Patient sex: F
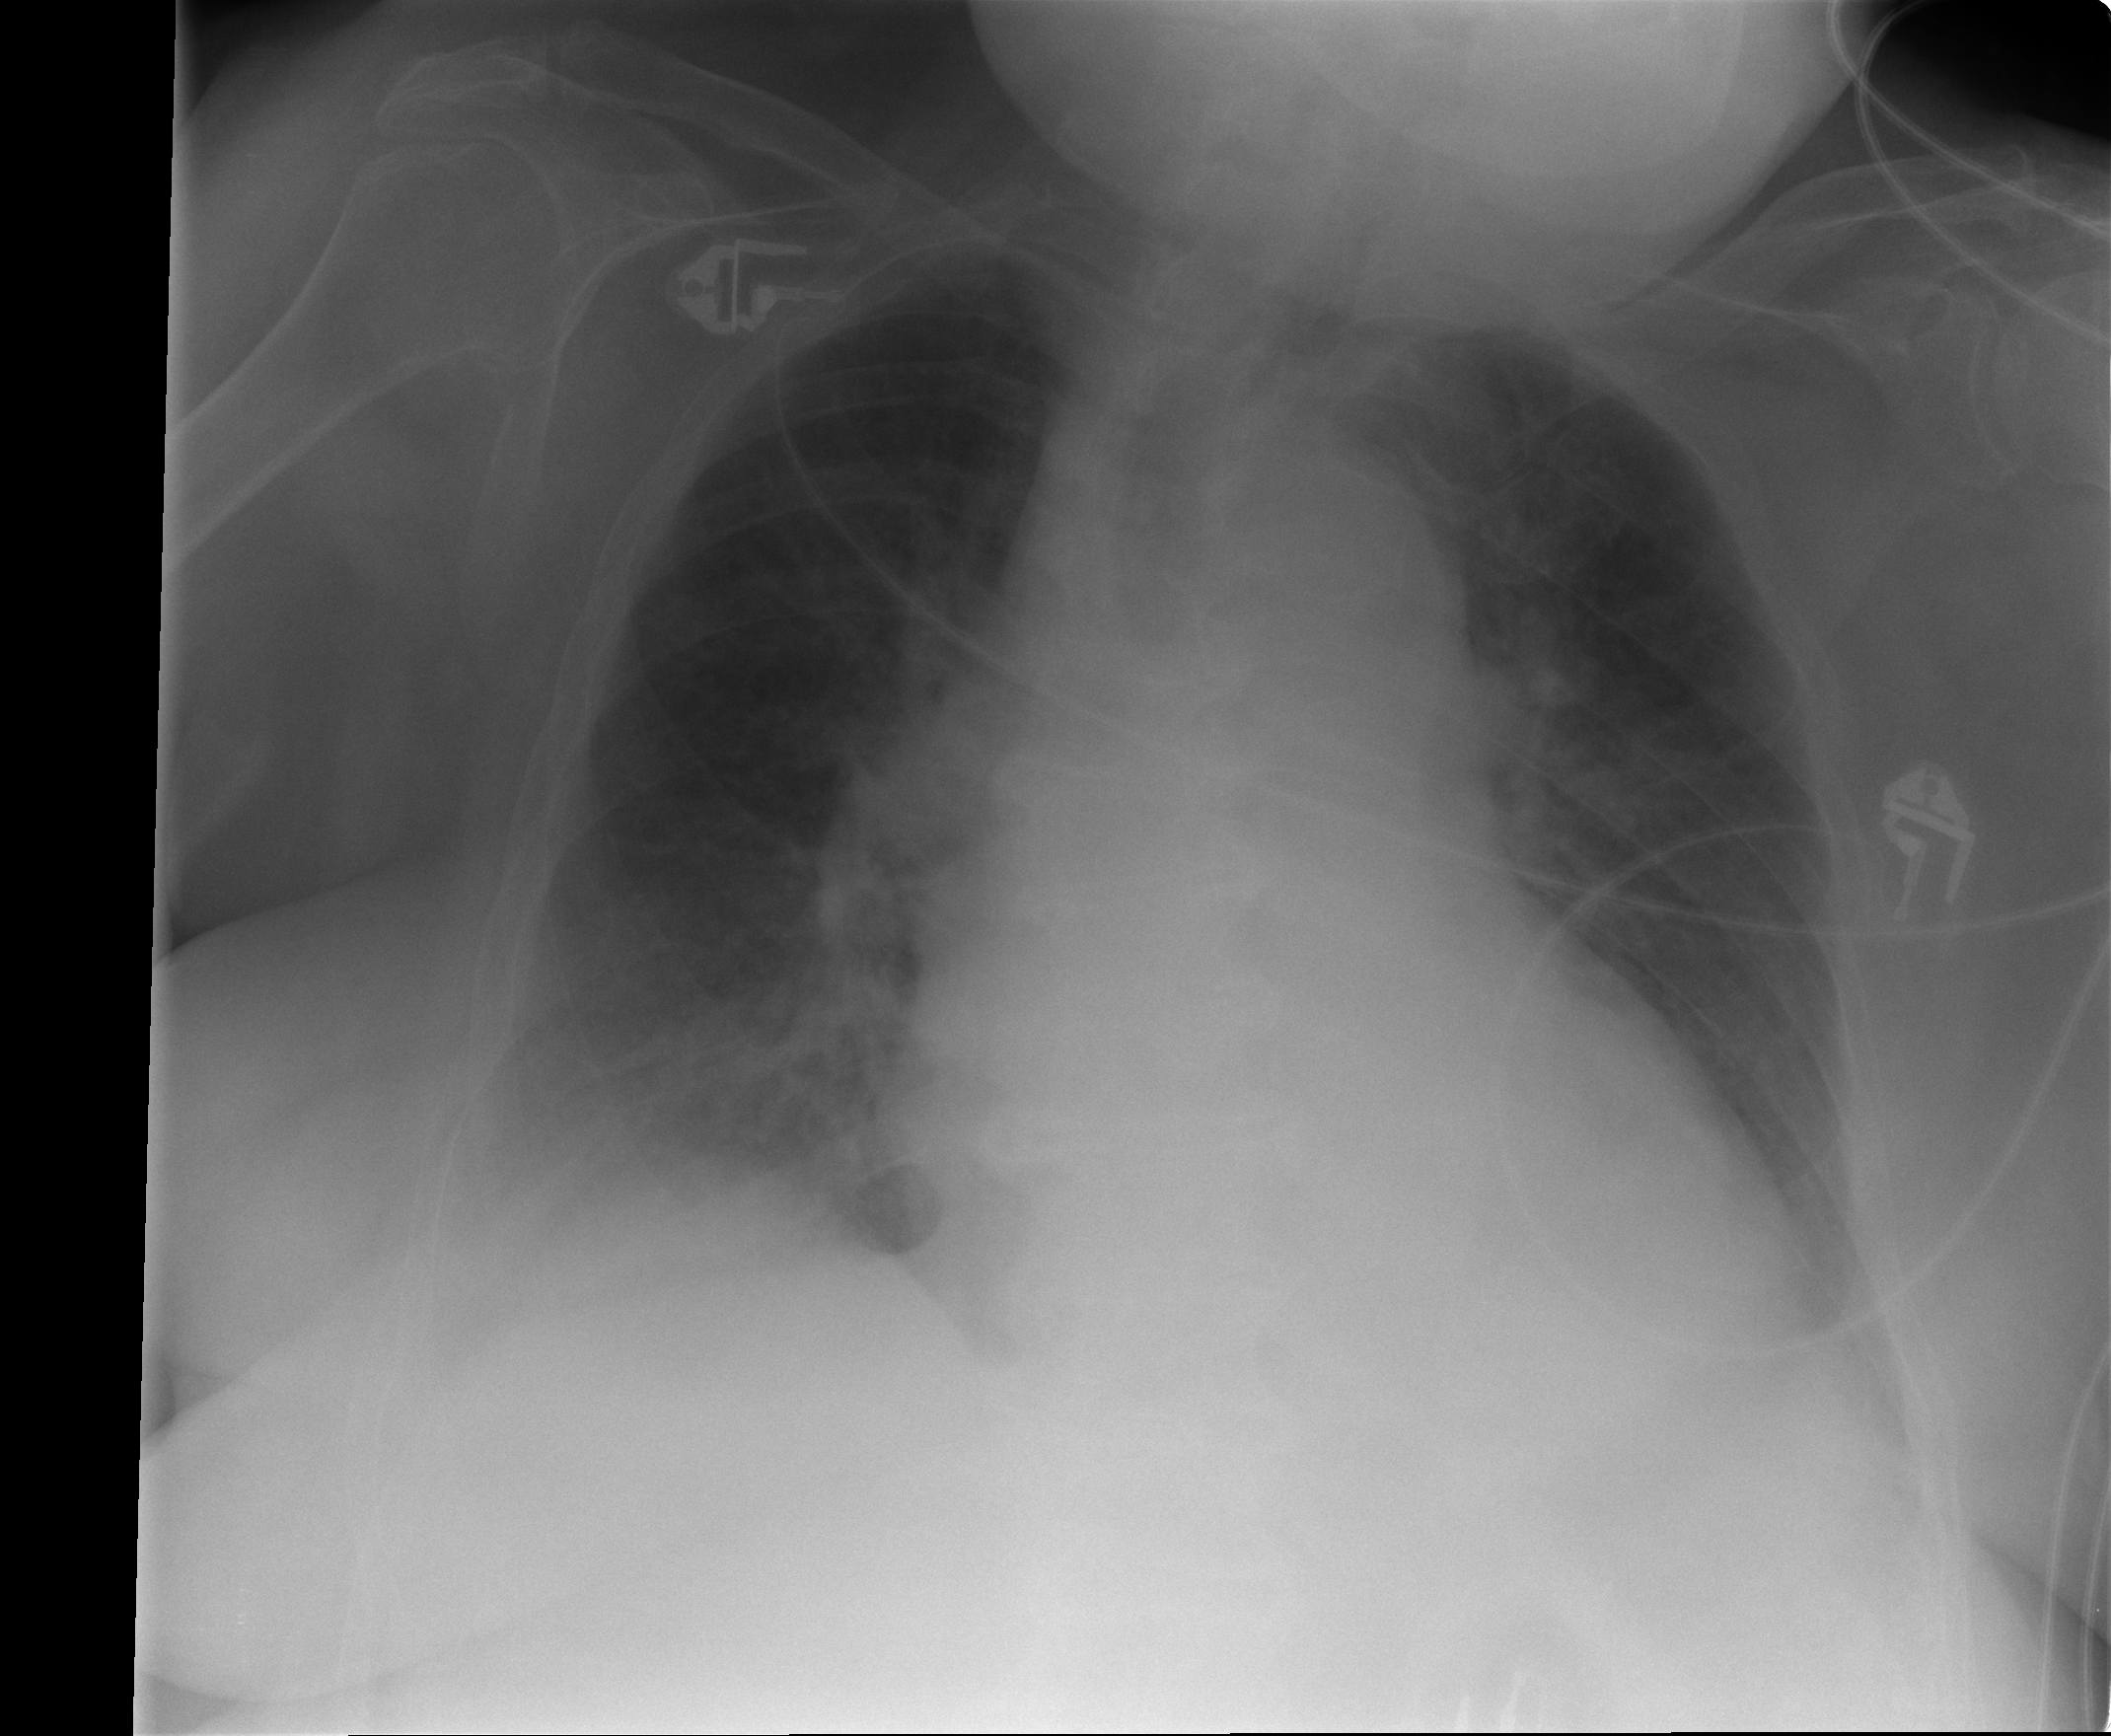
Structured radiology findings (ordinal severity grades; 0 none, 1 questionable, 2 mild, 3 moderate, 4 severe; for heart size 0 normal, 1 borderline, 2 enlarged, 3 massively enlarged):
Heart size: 2
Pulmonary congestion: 1
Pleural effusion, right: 1
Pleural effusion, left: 1
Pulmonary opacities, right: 0
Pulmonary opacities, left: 0
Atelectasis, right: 2
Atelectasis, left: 0